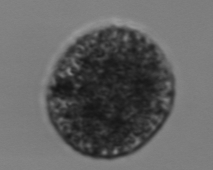
Label: Vicicitus_globosus